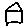
Label: house